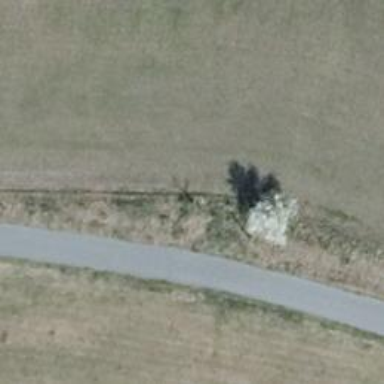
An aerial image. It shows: Deciduous tree with broadleaved leaves.